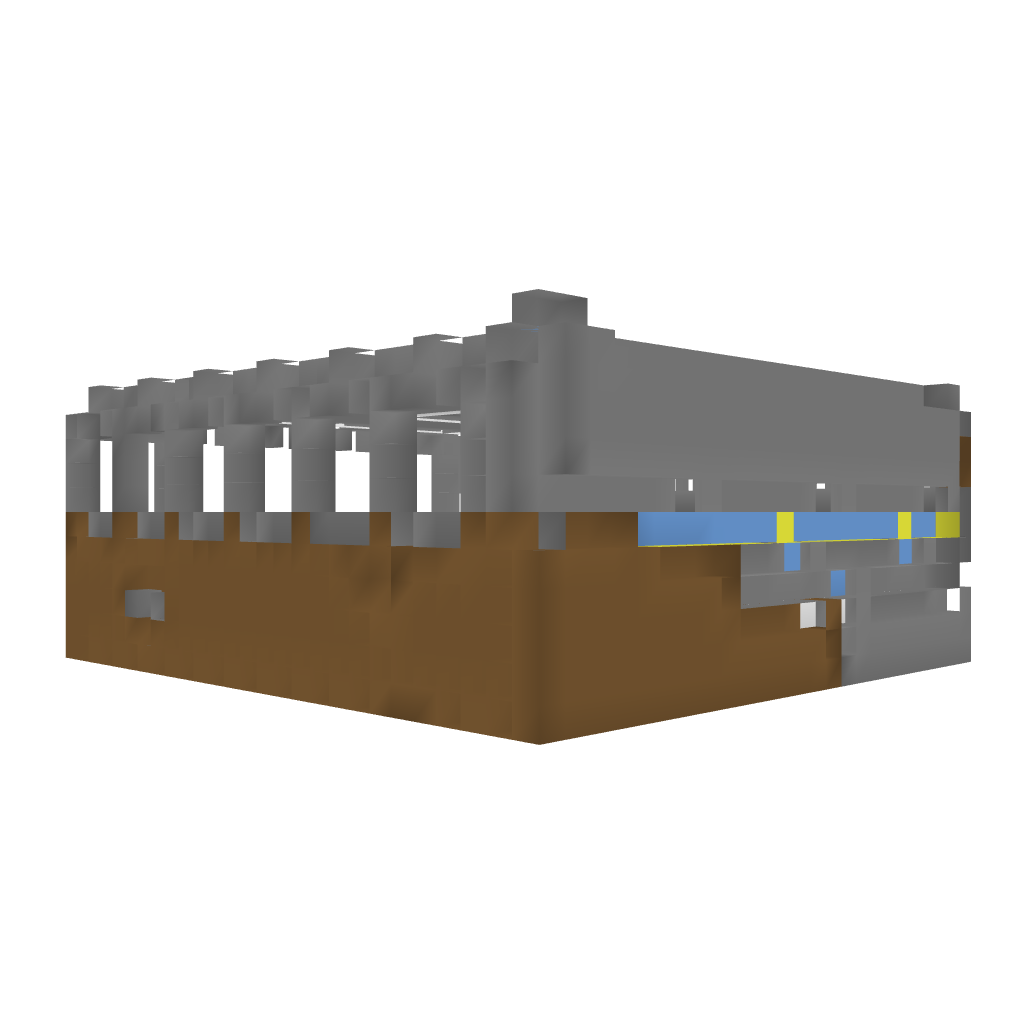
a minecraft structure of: Roman Bathhouse 5 blocks of earth with a square type of building